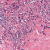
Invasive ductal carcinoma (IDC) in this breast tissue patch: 1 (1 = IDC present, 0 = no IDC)